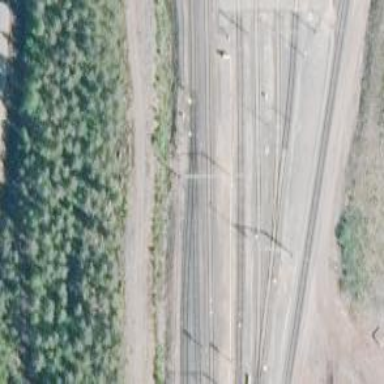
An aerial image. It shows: Railway track classified as Class A.